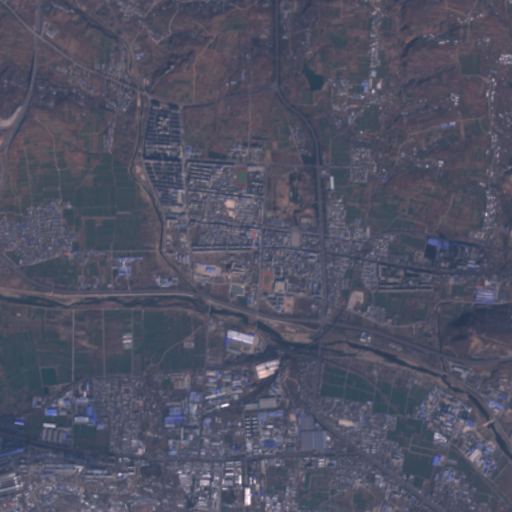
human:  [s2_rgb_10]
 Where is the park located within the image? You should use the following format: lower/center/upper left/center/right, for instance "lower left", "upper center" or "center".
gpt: The park is located in the upper center of the image.
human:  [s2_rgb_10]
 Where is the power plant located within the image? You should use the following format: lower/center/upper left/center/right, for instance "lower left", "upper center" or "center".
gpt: The power plant is located in the lower center of the image.
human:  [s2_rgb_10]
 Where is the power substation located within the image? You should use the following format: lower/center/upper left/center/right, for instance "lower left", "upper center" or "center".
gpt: The power substation is located in the lower center of the image.
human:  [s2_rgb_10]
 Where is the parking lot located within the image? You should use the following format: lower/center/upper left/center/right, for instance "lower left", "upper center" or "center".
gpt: There is no parking lot in the image.